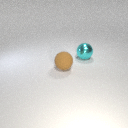
large cyan metal sphere to the right of large brown rubber sphere